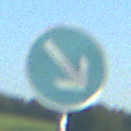
Verkehrszeichen: VorgeschriebeneVorbeifahrtRechts
Umgebung: Outdoor, Nature
Tageszeit: MorningAfternoon
Wetter: Clear
Licht: Natural
Jahreszeit: NotSpecified
Kontrast: HighContrast